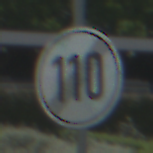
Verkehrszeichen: EndeGeschwindigkeit110
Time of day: Midday
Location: Outdoor (Nature)
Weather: PartlyCloudy
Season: NotSpecified
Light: Natural